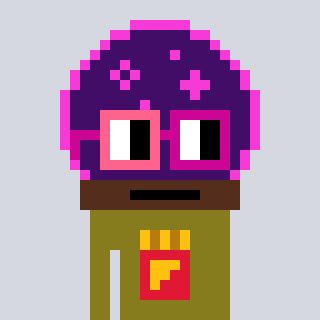
a pixel art character with square pink and red glasses, a crystalball-shaped head and a gunk-colored body on a cool background